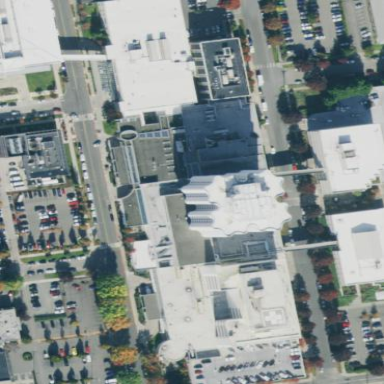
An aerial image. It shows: Healthcare facility identified as hospital.